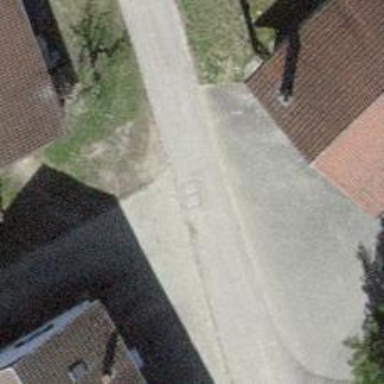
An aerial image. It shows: Living street.